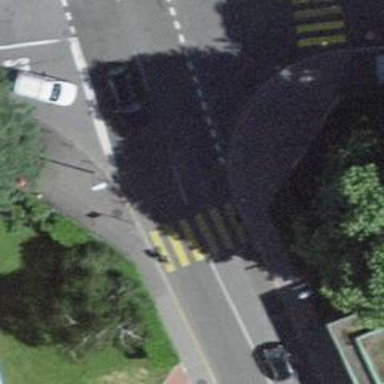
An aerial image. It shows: Marked zebra crossing on the road.